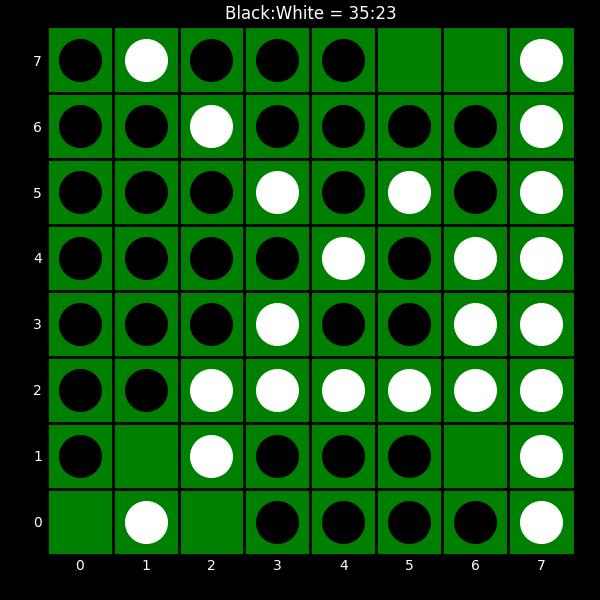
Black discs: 35
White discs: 23